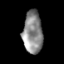
Tissue: skin
Cell type: Endothelial cells
Senescence score: 0.2255
Nuclear area (px): 814
Mean DAPI intensity: 138.296